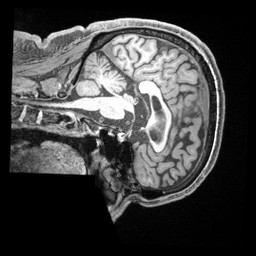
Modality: T1w
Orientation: sagittal
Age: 69
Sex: male
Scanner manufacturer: siemens
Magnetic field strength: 3 T
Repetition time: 2.5 s
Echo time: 0.00222 s